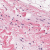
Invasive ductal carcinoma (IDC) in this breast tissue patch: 0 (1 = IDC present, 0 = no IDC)